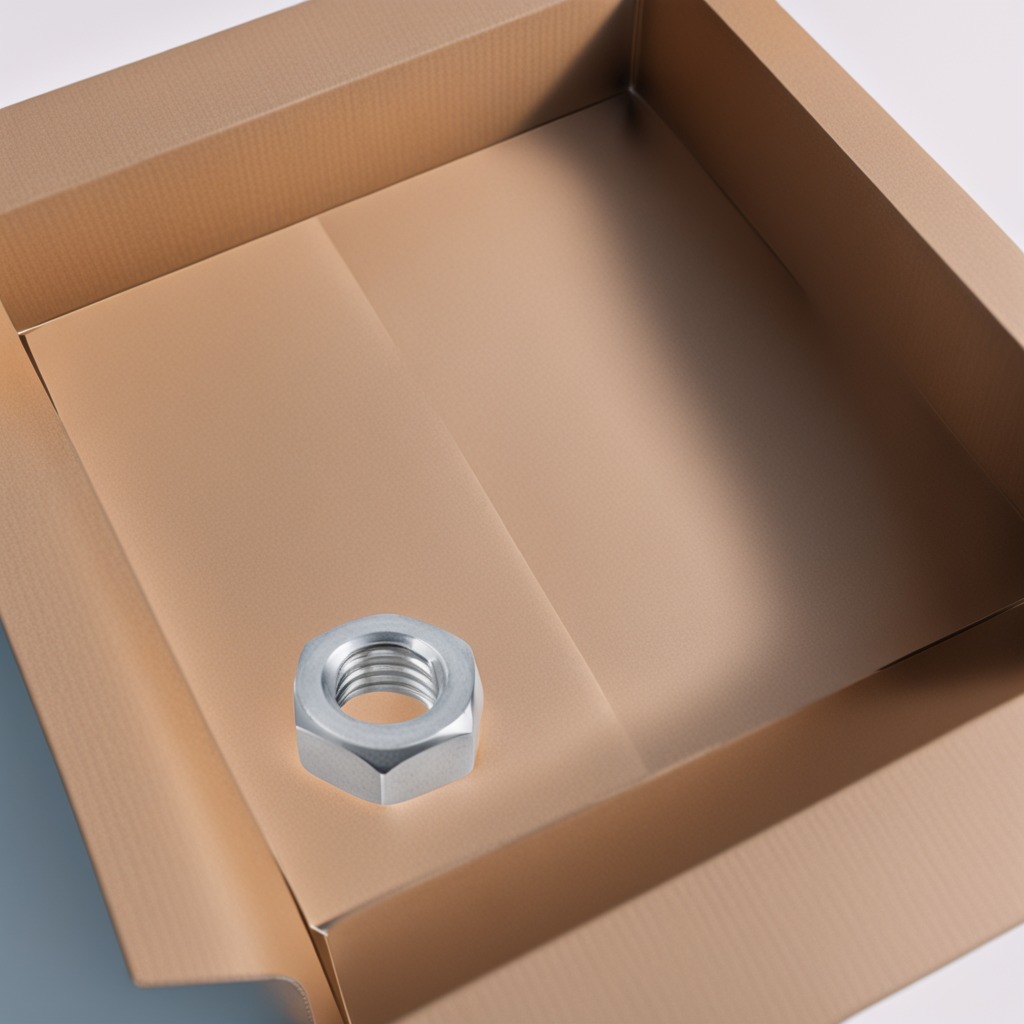
A metal nut is lying on a clean dry cardboard box surface in an outdoor workshop during daytime bright natural light soft shadows slightly creased but